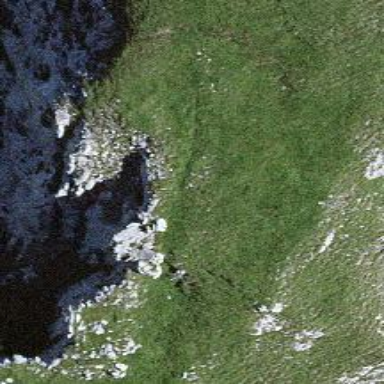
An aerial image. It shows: Cliff in nature.